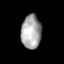
Tissue: lung
Cell type: Epithelial cells
Senescence score: 0.5489
Nuclear area (px): 665
Mean DAPI intensity: 166.275